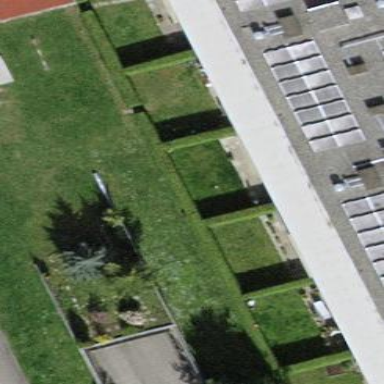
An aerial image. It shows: Garden enclosed by fence.